Question: I created two classes. In each class there are UIButton and the related event. We can click on this button and the condition will change. If we click on the button in the same class and the second class status button should change. How to realize it there is an assumption to make it through the delegate, but I don't quite understand how.
The result should be something like the image if one of the classes button changes its status as at 1 in the other class this state changed to zero
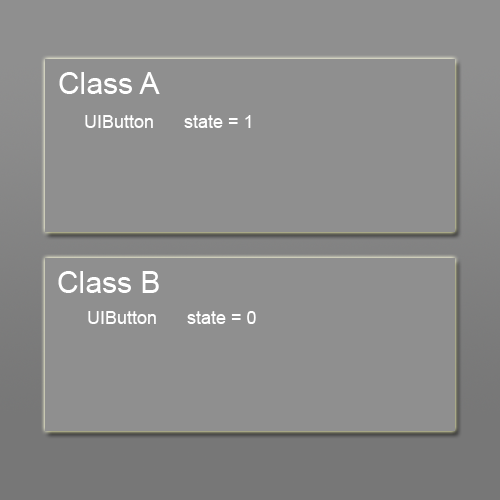
Answer: I solved this problem as follows.
I create an Objective-C protocol which contain one required method
'''
@protocol MyProtocolForState <NSObject>
- (void)changeStateButton;
'''
Next I create class A - this class contain button which will be paired with another class (Class B)
'''
#import "MyProtocolForState.h"
@interface A : UIViewController <MyProtocolForState>{
id<MyProtocolForState.h> delegate;
}
@property (nonatomic, assign)id<MyProtocolForState.h> delegate;
- (IBAction)touchButton:(id)sender;
'''
In implementation file I added delegate method and reaction method
'''
- (IBAction)touchButton:(id)sender {
[self.view setBackgroundColor:[UIColor redColor]];
[delegate changeMethod];
}
- (void)changeMethod{
[self.view setBackgroundColor:[UIColor whiteColor]];
}
'''
Next I create class B - this class contain button which will be paired with another class (Class A)
'''
#import "MyProtocolForState.h"
@interface B : UIViewController <MyProtocolForState>{
id<MyProtocolForState.h> delegate;
}
@property (nonatomic, assign)id<MyProtocolForState.h> delegate;
- (IBAction)touchButton:(id)sender;
'''
In implementation file I added delegate method and reaction method
'''
- (IBAction)touchButton:(id)sender {
[self.view setBackgroundColor:[UIColor redColor]];
[delegate changeMethod];
}
- (void)changeMethod{
[self.view setBackgroundColor:[UIColor whiteColor]];
}
'''
Next i create instance class A and class B and bind them
'''
A * a = [[A alloc] init];
[a.view setFrame:CGRectMake(50, 50, 100, 100)];
B * b = [[B alloc] init];
[b.view setFrame:CGRectMake(200, 50, 100, 100)];
a.delegate = b;
b.delegate = a;
[self.window addSubview:a.view];
[self.window addSubview:b.view];
'''
When I tap on the button in one class in other class we call delegate method and change state for view.